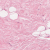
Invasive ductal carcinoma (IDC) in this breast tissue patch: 0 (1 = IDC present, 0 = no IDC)